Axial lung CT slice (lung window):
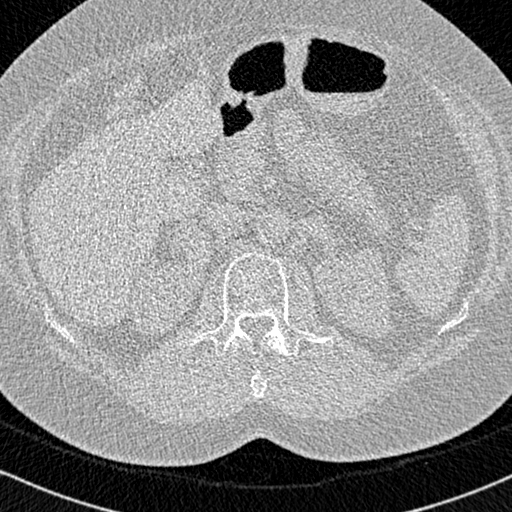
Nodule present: no